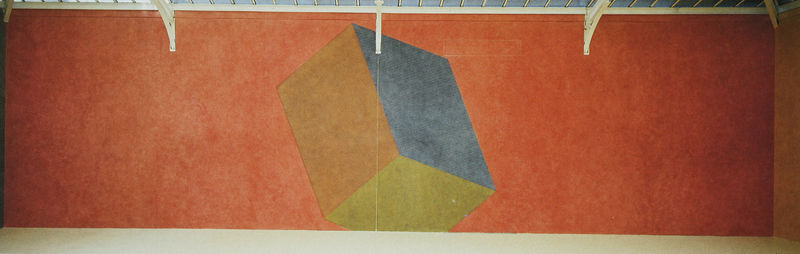
Titel: Installation Yvonne Lambert, Paris - Tilted form
Künstler: Sol Lewitt
Schlagwörter: blau, weiß, gelb, grün, braun, orange, raum, säule, rot, zylinder, wand, gitter, boden, decke, innen, rosa, ecke, fußboden, modern, wandmalerei, foto, schweben, form, würfel, ecken, seiten, quader, museum, sol, wandbild, kanten, geometrie, lewitt, installation, olivgrün, kubus, gekippt, wandinstallation, sol lewitt, geometrische figur, isometrisch, geometrei, odern, strebend